Question: I had been working making a swift implementation of this question <URL> but I found something that i can't figure out how to fix,
'''
UITextInputMode.activeInputModes() //this crashes
'''
'''
[UITextInputMode activeInputModes] //this works ok
'''

So my question is: Is this a bug in Swift? Or am I doing something wrong?
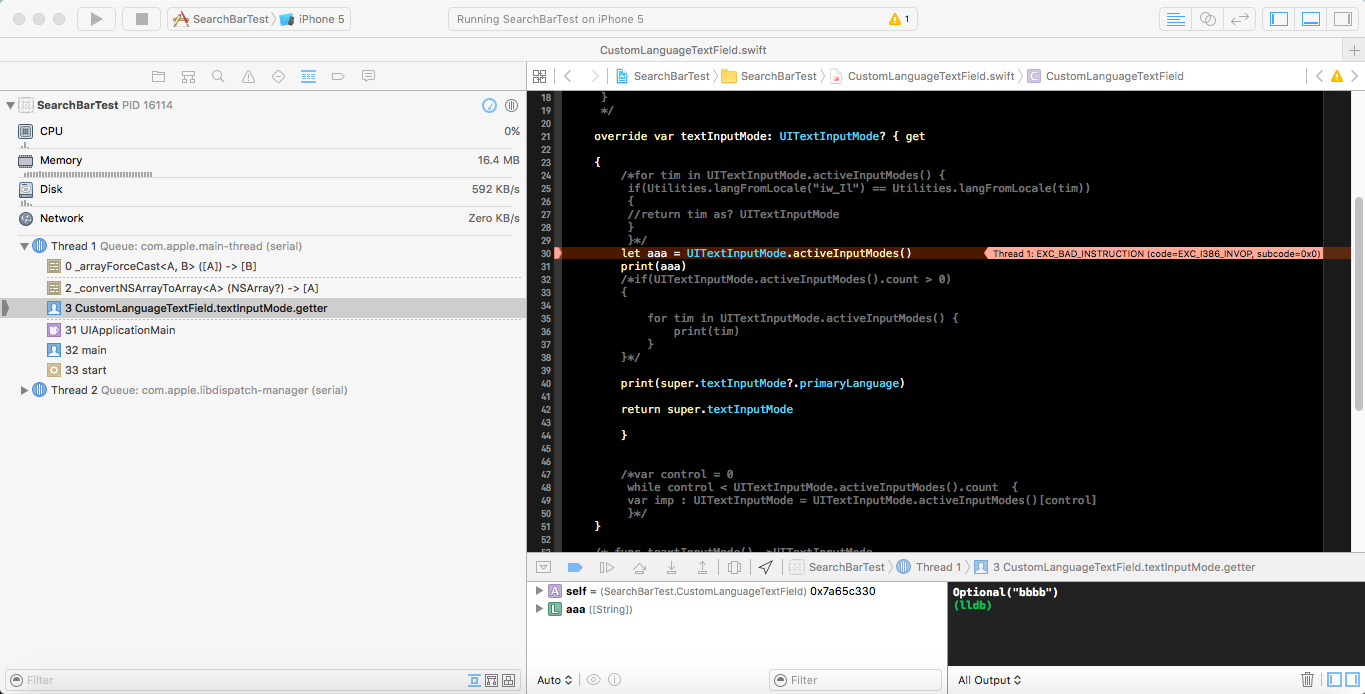
Answer: This seems to be a bug of iOS 9 SDK.
Objective-C header as follows:
'''
+ (NSArray<NSString *> *)activeInputModes; // The activate input modes.
'''
This should be:
'''
+ (NSArray<UITextInputMode *> *)activeInputModes; // The activate input modes.
'''
A dirty workaround:
'''
let aaa = (UITextInputMode.self as AnyObject as! NSObject).performSelector("activeInputModes").takeRetainedValue()
'''
You should send a Bug Report to Apple soon.